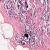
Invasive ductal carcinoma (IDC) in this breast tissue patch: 0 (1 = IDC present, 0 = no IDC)